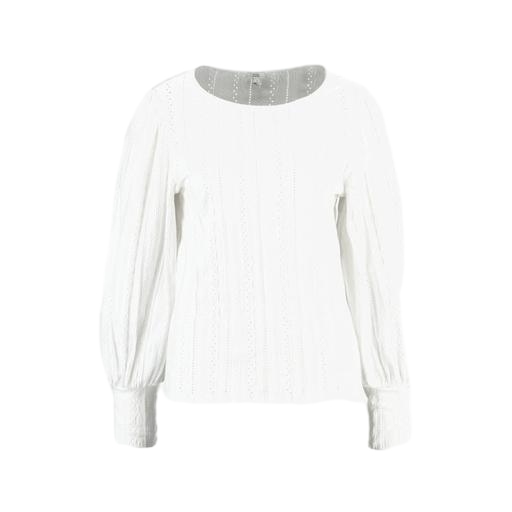
white broderie-anglaise top, white ann long-sleeved top, white embroidered long-sleeved blouse, white background